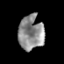
Tissue: prostate
Cell type: T cells
Senescence score: 0.3057
Nuclear area (px): 847
Mean DAPI intensity: 142.776